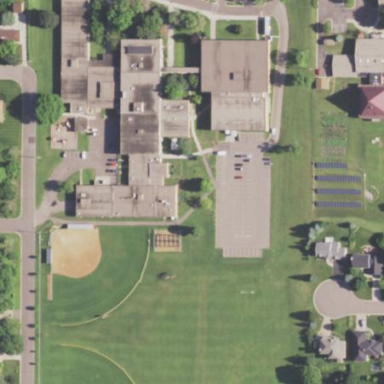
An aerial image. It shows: School.